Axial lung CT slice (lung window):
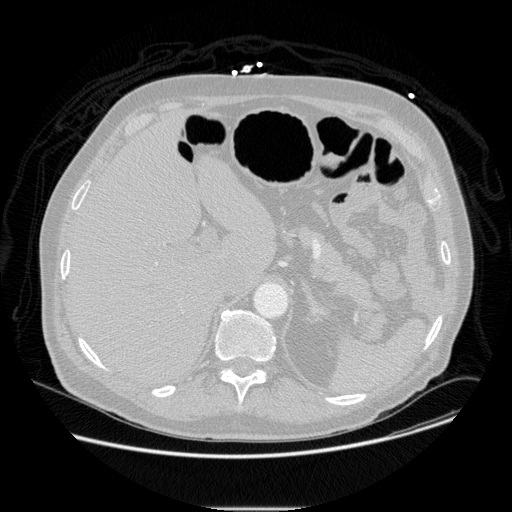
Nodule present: no